Interaction volume radius: 5 \u00c5
Interaction volume height: 35 \u00c5
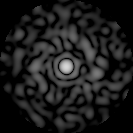
Disorder parameter: 0.8686